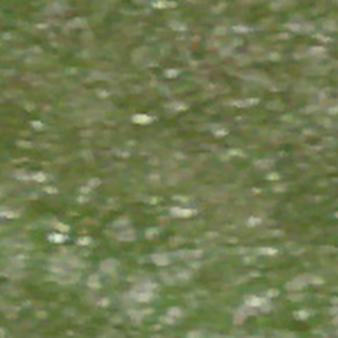
Label: other